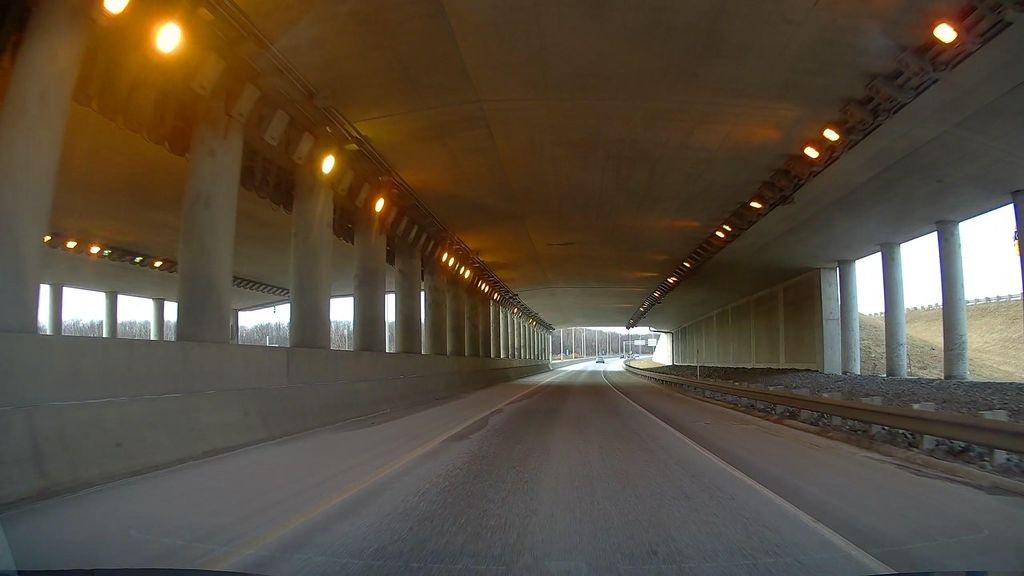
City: montreal